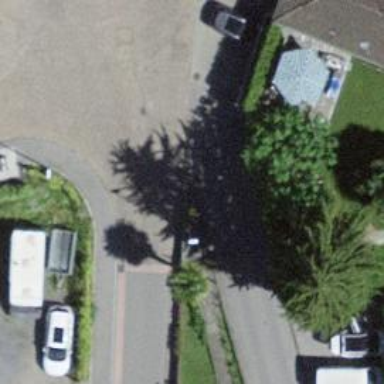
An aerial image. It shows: Post box is visible.